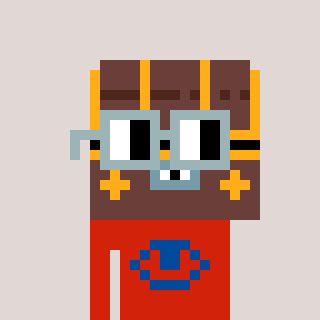
a pixel art character with square dark gray glasses, a treasure chest-shaped head and a red-colored body on a warm background